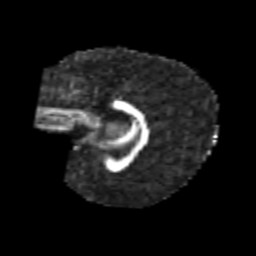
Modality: FA
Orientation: sagittal
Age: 7
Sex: male
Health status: healthy